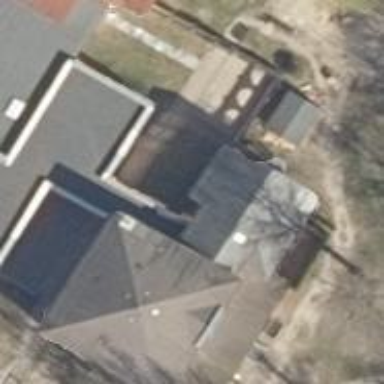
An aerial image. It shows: Kindergarten building.